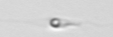
Label: flagellate_morphotype3